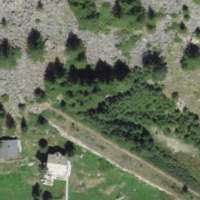
EUNIS habitat code: 31
Species observed at this site:
Pernis apivorus
Motacilla cinerea
Parus major
Sylvia borin
Turdus pilaris
Spinus spinus